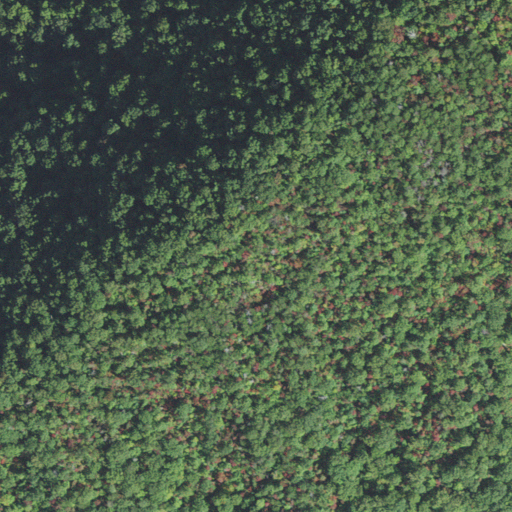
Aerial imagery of ridge(s) in North Carolina named Hipps Ridge containing deciduous forest and mixed forest